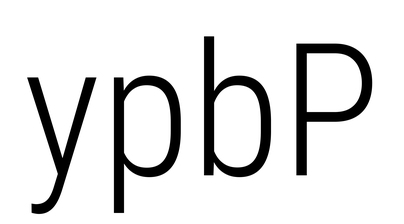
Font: Roboto_Condensed_Light